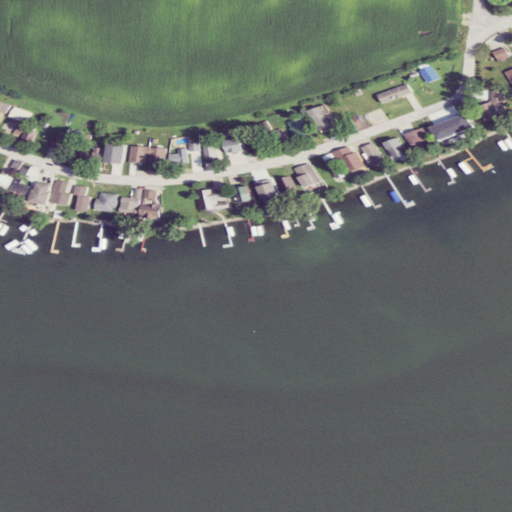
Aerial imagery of beach in Iowa named Chalstroms Beach containing open water, cultivated crops, low intensity development, grassland, open development, medium intensity development, and herbaceous wetlands